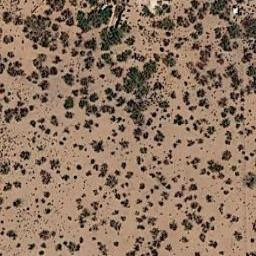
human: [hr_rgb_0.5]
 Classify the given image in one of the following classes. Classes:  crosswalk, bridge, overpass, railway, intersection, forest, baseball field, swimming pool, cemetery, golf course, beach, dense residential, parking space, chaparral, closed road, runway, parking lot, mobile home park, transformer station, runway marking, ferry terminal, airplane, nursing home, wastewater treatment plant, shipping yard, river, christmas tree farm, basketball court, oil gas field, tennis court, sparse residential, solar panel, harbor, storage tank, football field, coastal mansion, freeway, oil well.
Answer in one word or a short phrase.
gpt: chaparral